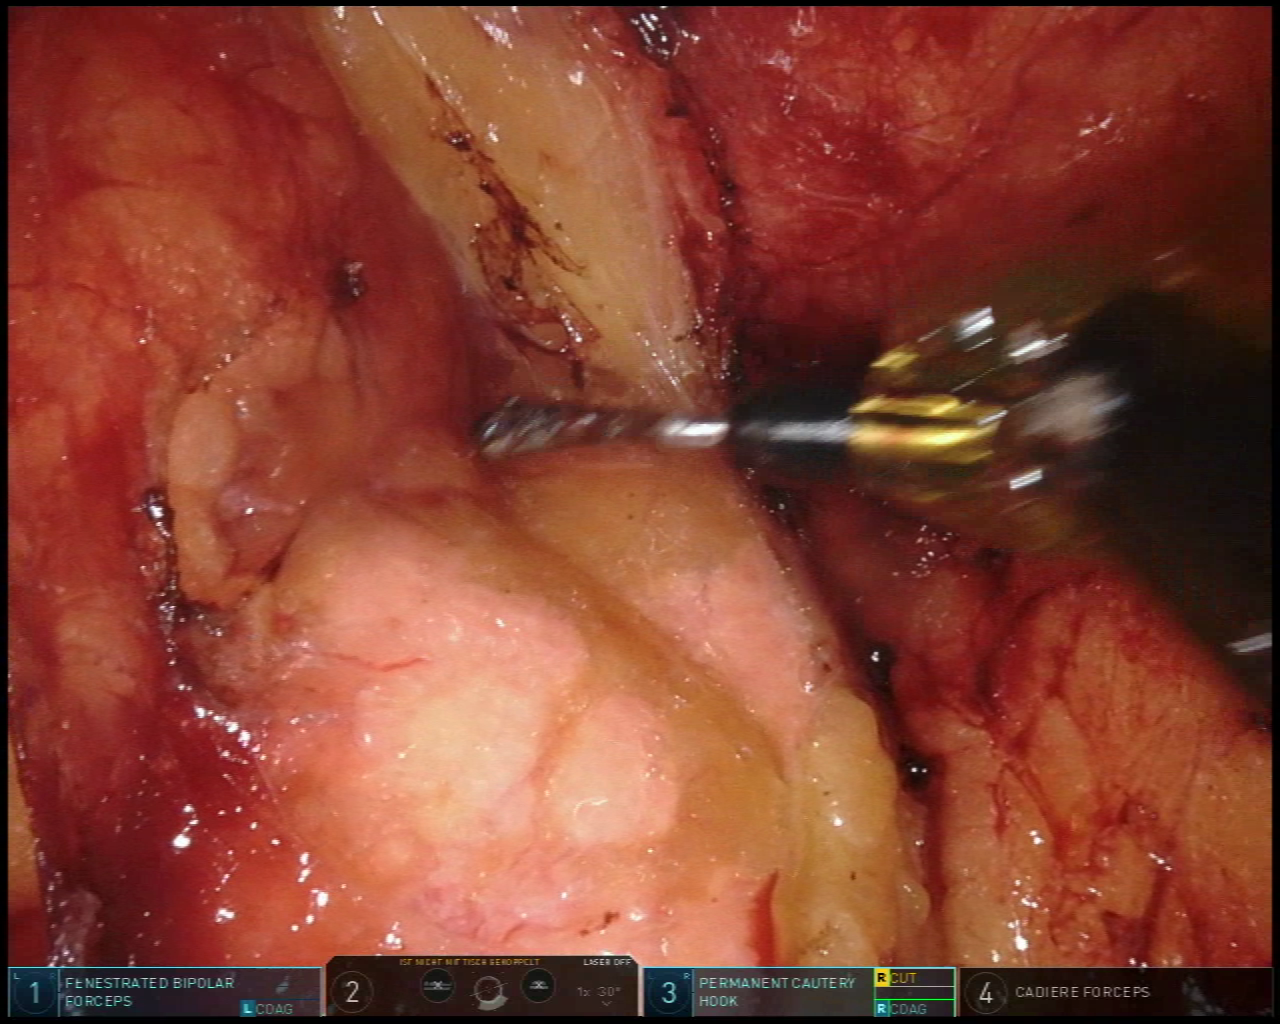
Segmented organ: pancreas
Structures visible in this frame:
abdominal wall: no
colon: no
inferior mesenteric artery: no
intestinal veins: no
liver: no
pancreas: yes
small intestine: no
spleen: no
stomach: no
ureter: no
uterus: no
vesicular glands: no